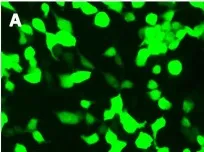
Detection of AQP4- IgG and AGO- IgG by IIF-CBA. Representative CBA photographs show AQP4- IgG in serum. 1:32 titer), and ,AGO1.
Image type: pathology (immunostaining)